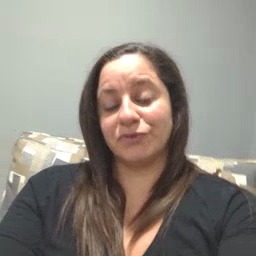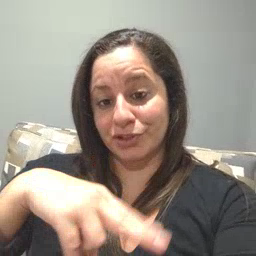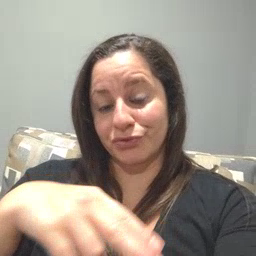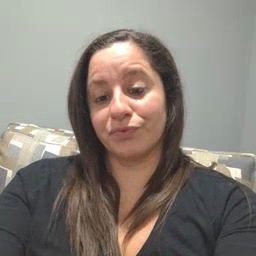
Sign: chair